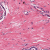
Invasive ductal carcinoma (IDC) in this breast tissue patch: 0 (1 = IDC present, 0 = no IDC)